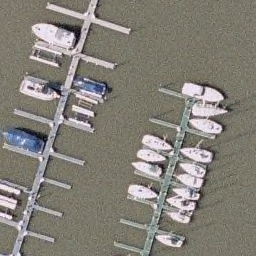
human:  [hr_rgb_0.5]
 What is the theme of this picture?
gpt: harbor

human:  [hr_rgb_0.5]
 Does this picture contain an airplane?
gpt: no

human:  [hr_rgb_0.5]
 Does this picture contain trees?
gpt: no